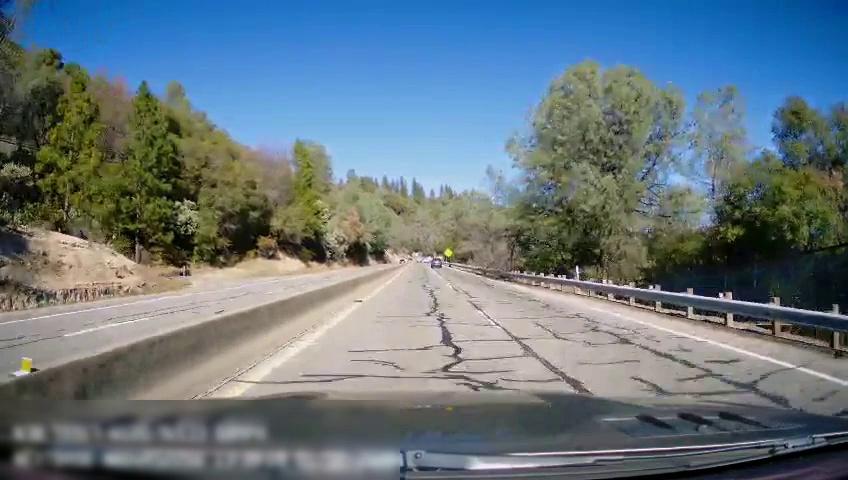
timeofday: Day
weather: Sunny
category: Drivable Space
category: Drivable Space
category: Vehicles | SUV
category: Lanes | Opposite Lane
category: Lanes | Opposite Lane
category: Lanes | Current Lane
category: Lanes | Current Lane
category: Lanes | Alternate Lane
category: Traffic | Signs